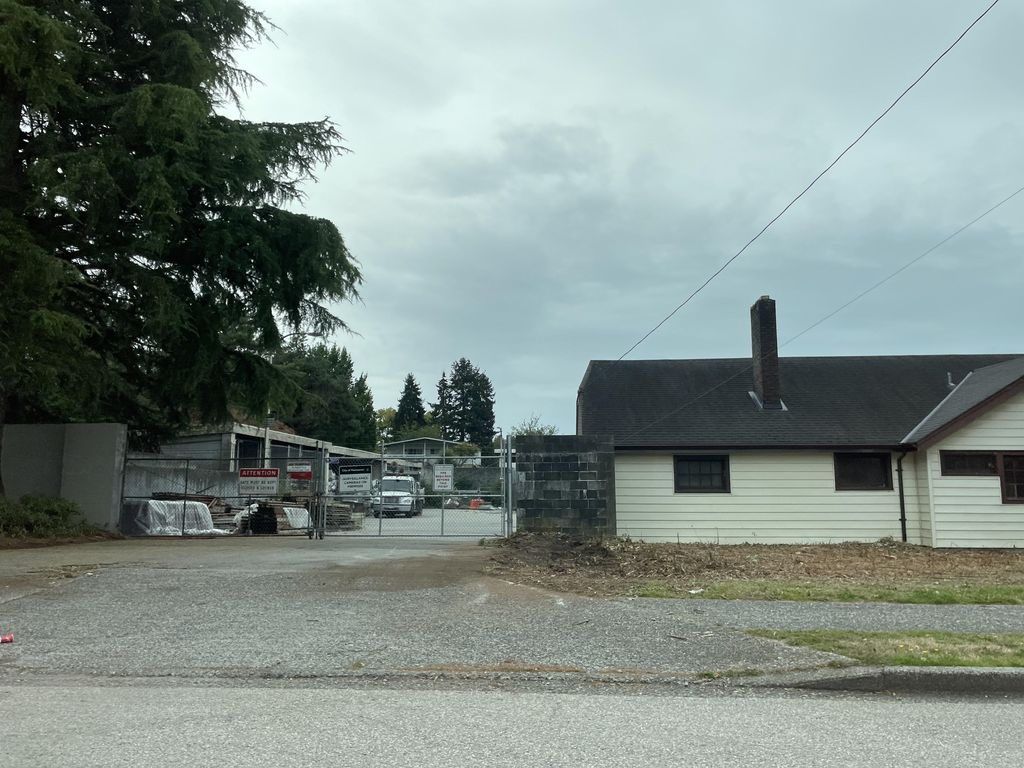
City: vancouver